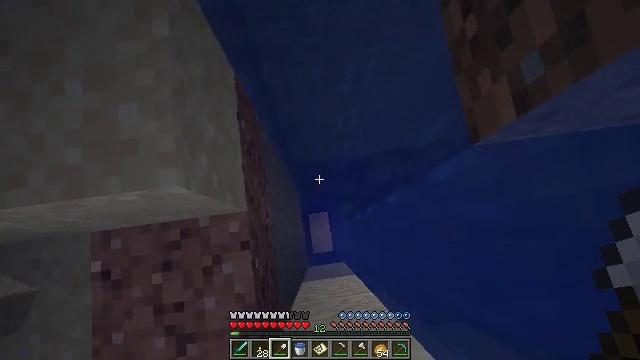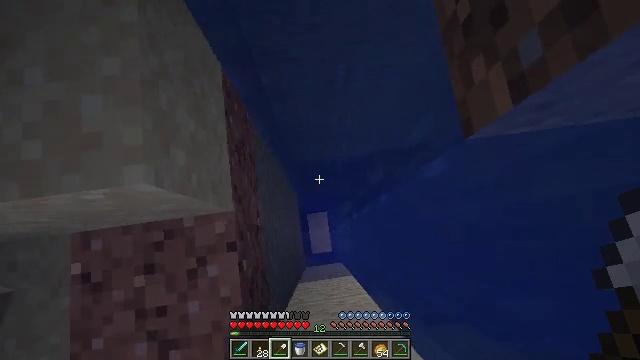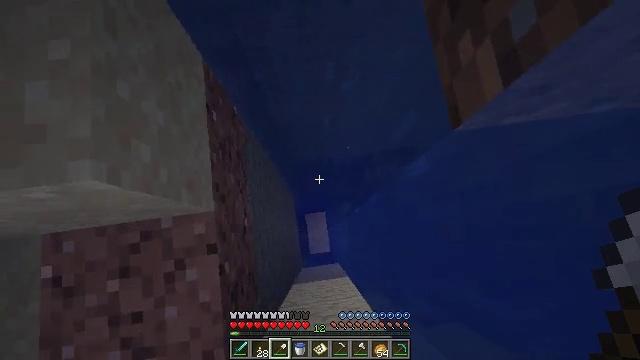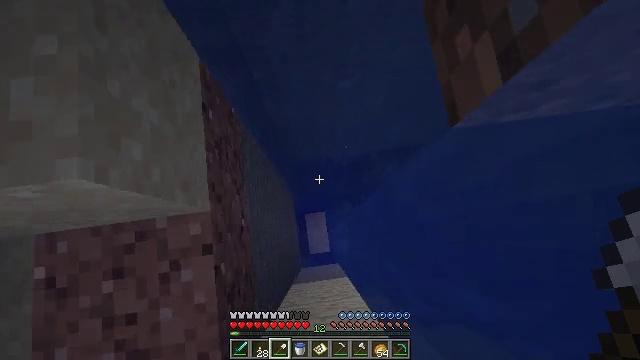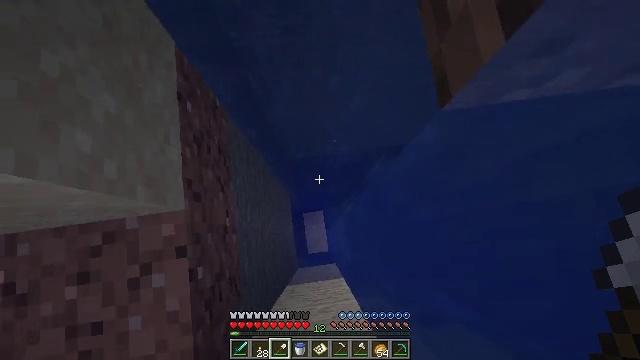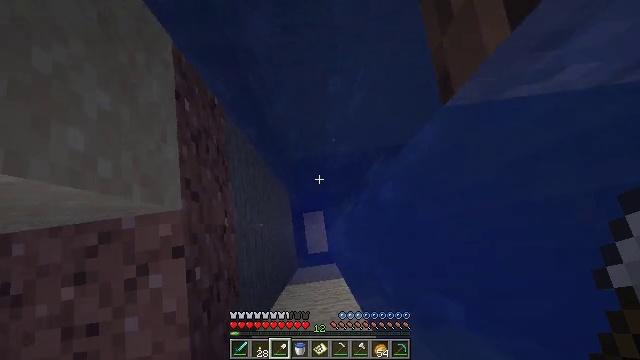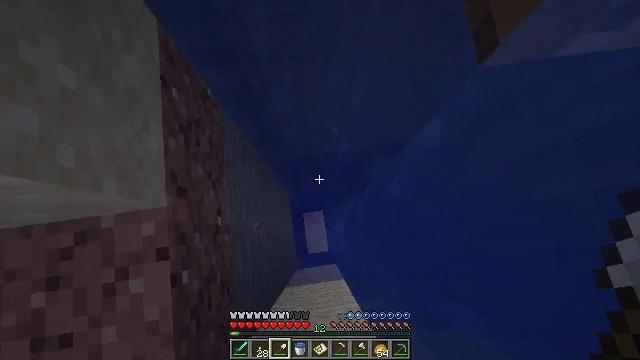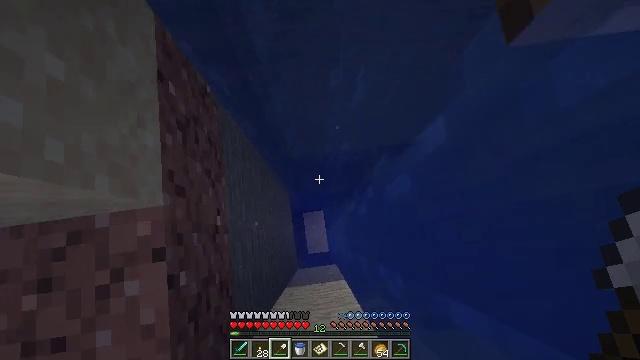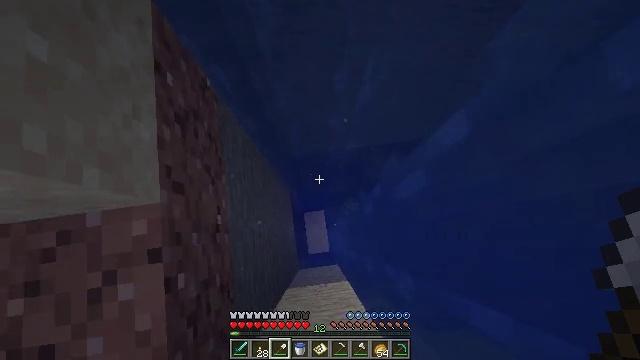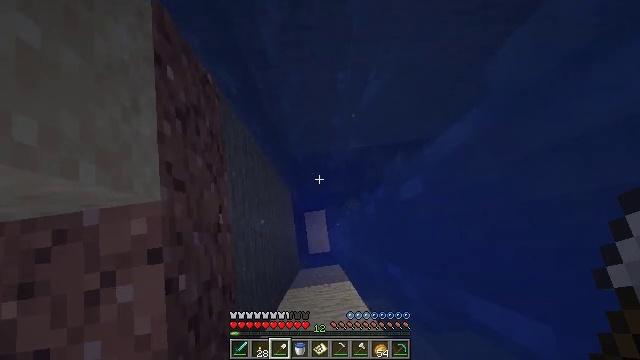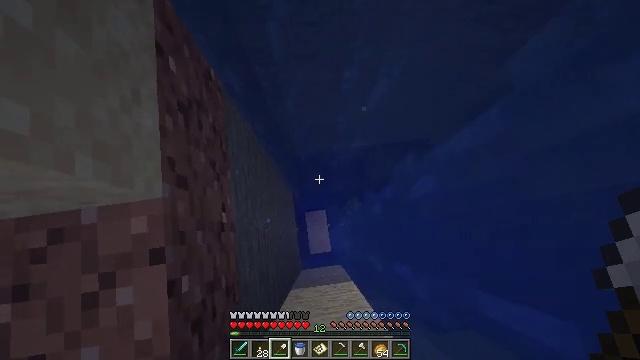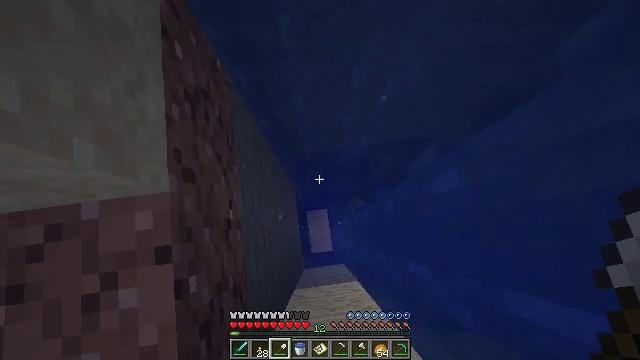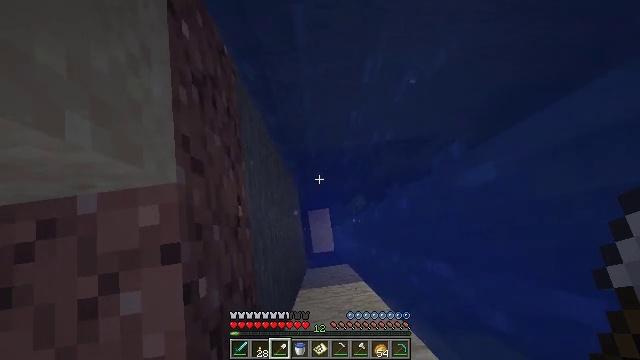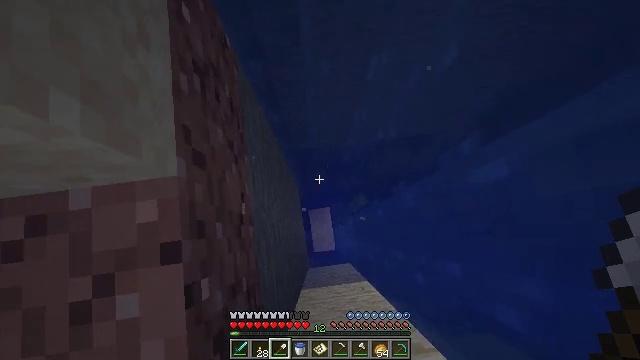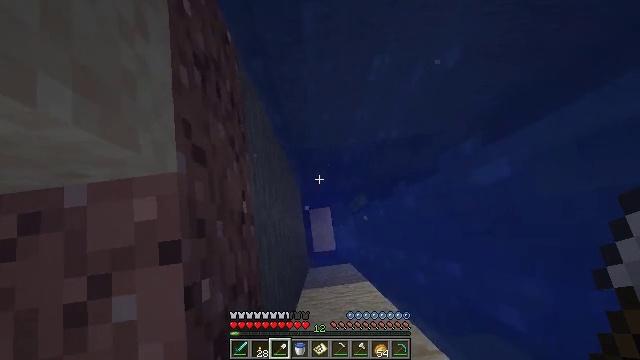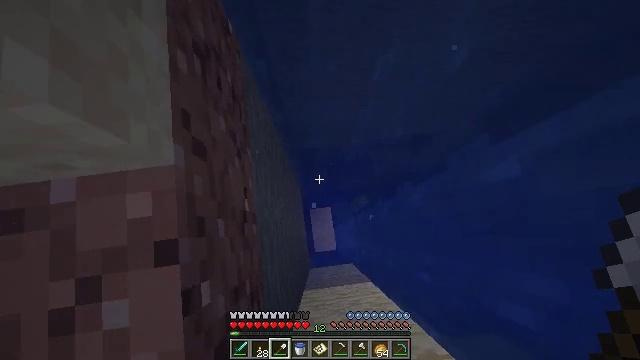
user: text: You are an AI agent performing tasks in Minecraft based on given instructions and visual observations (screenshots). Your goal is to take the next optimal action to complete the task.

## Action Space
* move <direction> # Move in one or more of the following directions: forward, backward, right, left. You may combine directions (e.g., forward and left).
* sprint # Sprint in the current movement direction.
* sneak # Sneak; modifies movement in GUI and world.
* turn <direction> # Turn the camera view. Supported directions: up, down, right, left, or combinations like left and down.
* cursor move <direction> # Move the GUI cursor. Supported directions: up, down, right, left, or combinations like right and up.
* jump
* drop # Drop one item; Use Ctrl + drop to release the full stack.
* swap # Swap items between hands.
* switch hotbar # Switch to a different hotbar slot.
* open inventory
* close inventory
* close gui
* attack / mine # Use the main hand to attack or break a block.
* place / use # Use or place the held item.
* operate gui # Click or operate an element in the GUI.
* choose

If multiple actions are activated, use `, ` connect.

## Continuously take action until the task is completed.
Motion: motion action
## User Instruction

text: Remove a polished granite block from the inventory.
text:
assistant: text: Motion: move right
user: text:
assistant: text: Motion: move right
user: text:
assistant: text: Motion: no_op
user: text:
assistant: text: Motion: no_op
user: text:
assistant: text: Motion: no_op
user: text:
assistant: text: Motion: no_op
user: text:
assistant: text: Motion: move left
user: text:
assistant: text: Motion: move left
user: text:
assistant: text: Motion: move left
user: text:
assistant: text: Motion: move left
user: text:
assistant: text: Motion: move left
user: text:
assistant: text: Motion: no_op
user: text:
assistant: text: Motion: no_op
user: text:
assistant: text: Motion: no_op
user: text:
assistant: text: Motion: no_op
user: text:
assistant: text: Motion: no_op
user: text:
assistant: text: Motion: move right
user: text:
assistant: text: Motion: move right
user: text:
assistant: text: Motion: move right
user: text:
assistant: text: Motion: no_op
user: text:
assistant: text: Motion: no_op
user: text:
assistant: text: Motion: no_op
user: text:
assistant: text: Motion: no_op
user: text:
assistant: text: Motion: no_op
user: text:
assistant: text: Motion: no_op
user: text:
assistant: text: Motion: no_op
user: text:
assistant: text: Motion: turn left
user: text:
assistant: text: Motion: no_op
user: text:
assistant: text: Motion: no_op
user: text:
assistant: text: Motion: no_op